Question: I have this table:

How do I get rid of the boxes behind the text?
This is my current code:
'''
UIColor *CellColor = [UIColor colorWithWhite:0.7 alpha:0.2];
cell.backgroundColor = CellColor;
cell.accessoryType = UITableViewCellAccessoryDisclosureIndicator;
cell.textLabel.font = [UIFont systemFontOfSize:16.0];
cell.textLabel.textAlignment = UITextAlignmentRight;
cell.textLabel.textColor = [UIColor whiteColor];
cell.detailTextLabel.font = [UIFont systemFontOfSize:10.0];
cell.detailTextLabel.textColor = [UIColor whiteColor];
cell.textLabel.text = @"Title text...";
cell.detailTextLabel.text = @"Subtitle text...";
'''
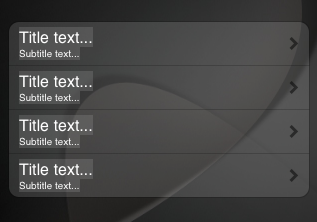
Answer: Default background color for a UILabel is white. So this is normal.
If you want a transparent background, you need to use:
'''
cell.textLabel.backgroundColor = [ UIColor clearColor ];
'''
And same for 'detailTextLabel'